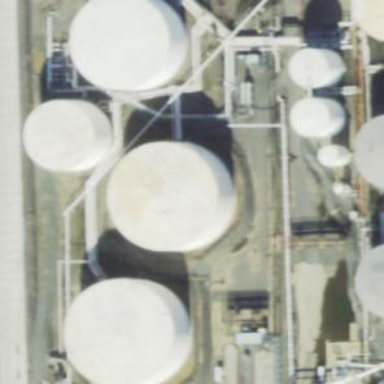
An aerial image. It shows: Storage tank which is man-made and housed in building.